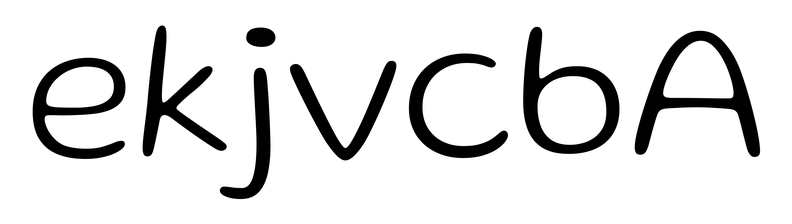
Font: Gluten_ExtraLight